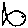
Label: fish